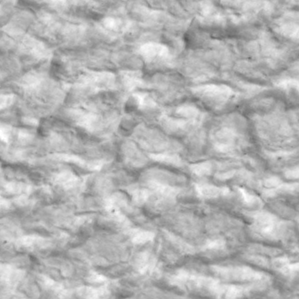
Label: non_frost